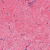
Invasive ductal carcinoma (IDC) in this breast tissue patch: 0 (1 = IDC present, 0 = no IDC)